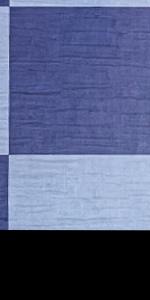
Label: Empty